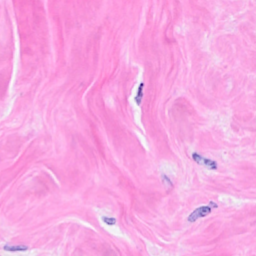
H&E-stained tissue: Breast